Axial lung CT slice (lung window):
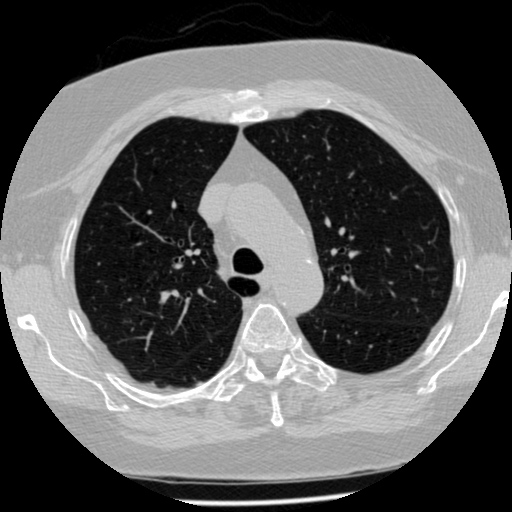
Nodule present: no